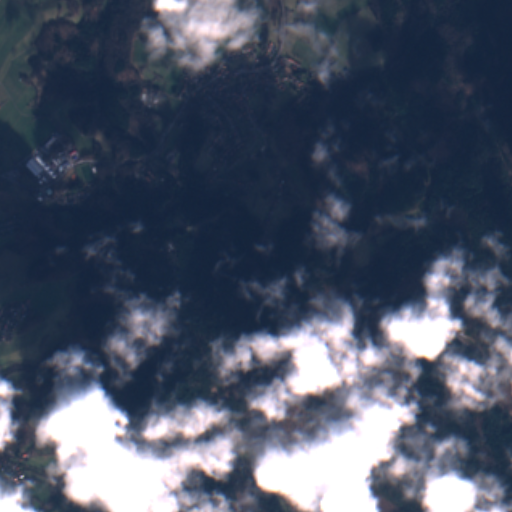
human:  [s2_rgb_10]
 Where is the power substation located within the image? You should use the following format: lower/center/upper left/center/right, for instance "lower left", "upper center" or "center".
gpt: The power substation is located in the center of the image.
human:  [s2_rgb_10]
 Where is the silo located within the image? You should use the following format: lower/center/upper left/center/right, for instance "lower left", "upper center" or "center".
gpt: The silo is located in the upper center of the image.
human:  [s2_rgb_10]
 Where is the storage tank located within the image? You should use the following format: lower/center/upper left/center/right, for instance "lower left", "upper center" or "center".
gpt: The storage tank is located in the upper center of the image.
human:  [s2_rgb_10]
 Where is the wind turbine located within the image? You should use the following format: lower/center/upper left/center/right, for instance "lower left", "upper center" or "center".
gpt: The wind turbine is located in the center right of the image.
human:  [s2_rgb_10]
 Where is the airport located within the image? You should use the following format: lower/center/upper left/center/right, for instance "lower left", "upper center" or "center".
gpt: There is no airport in the image.